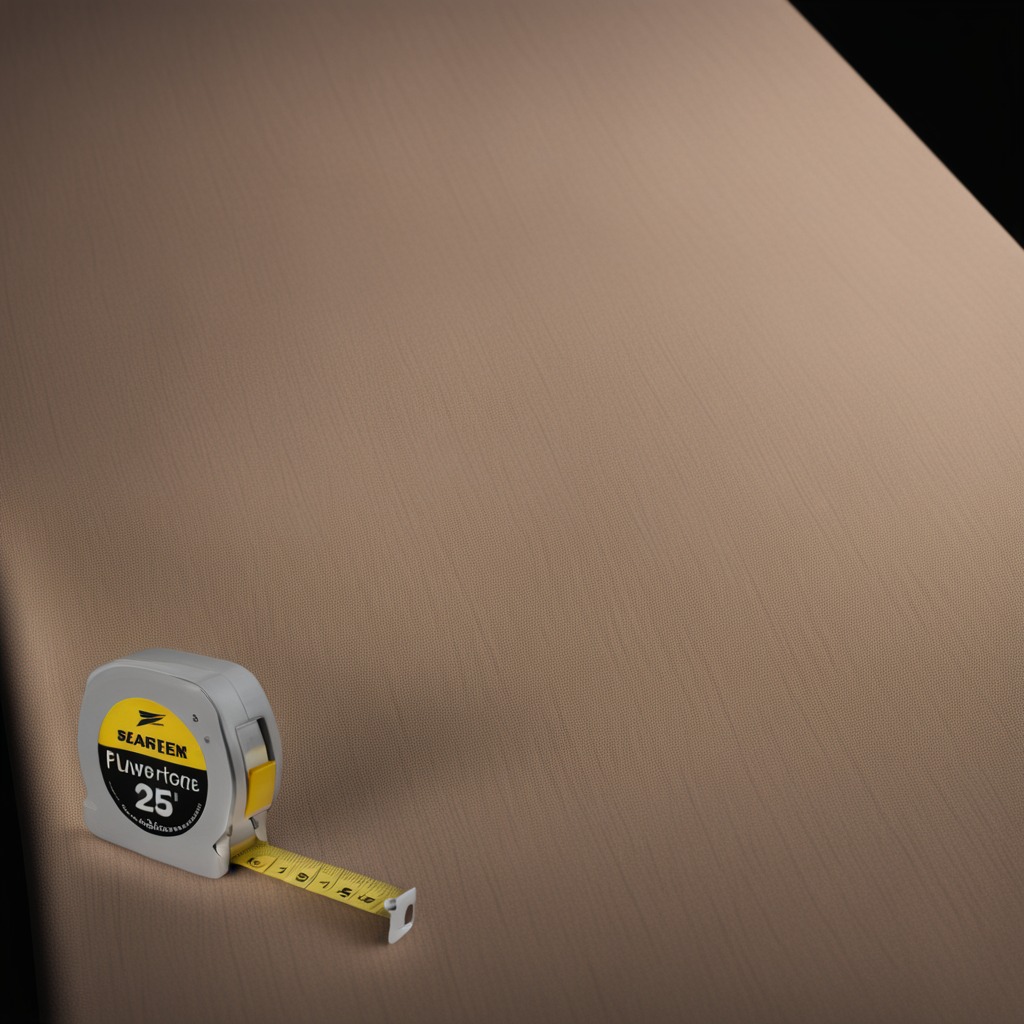
A measuring tape lies on a wooden table inside a workshop at night.